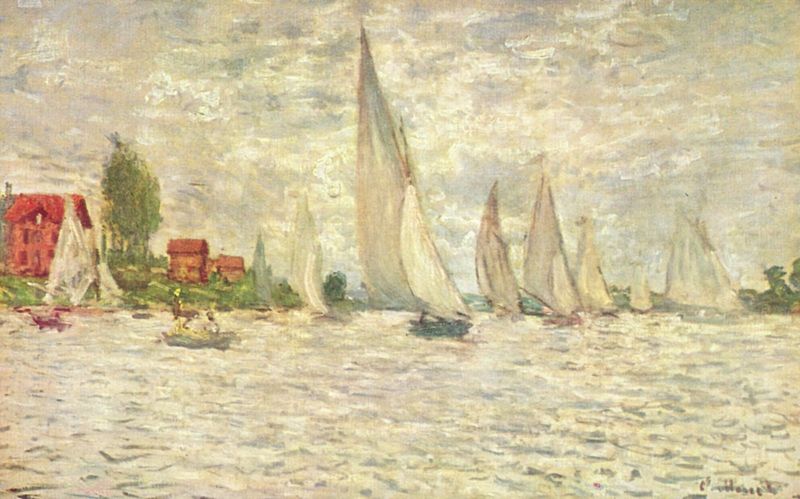
Titel: Segelboote. Regatta in Argenteuil
Künstler: Claude Monet
Standort: Paris
Institution: Musée d'Orsay
Schlagwörter: baum, blau, dunkel, gemälde, himmel, mann, meer, schatten, wasser, weiß, wolken, bäume, fluss, gelb, grün, impressionismus, kirchturm, landschaft, menschen, see, stadt, teich, ufer, bewegung, braun, bunt, fenster, frankreich, frau, grau, hell, holz, licht, schwarz, zeichnung, dach, gebäude, gras, haus, rot, schnee, weg, wiese, wolke, beige, malerei, architektur, mensch, silber, bild, signatur, öl, feld, felder, gräser, horizont, häuser, pappel, spiegelung, wind, busch, büsche, gewässer, pastos, sonne, land, blatt, pflanzen, rosa, boot, boote, kahn, kamin, schornstein, bewölkt, gischt, schiff, schiffe, schrift, segel, segelboot, segelschiffe, sommer, welle, wellen, segelschiff, farben, fläche, flächen, hang, sonnenlicht, dorf, dächer, giebel, ziegel, farbe, tag, violett, linien, backstein, herbst, weis, winter, ausflug, hafen, böschung, schaum, ölgemälde, brandung, querformat, seestück, sturm, unwetter, wetter, duktus, impressionistisch, monet, ruderboot, maler, stimmung, ölfarbe, ölfarben, frühling, striche, umriss, bucht, segelboote, impression, segeln, regen, name, pink, eingang, bedeckt, windig, bewölkung, oberfläche, wasseroberfläche, kontur, arsch, wolkig, rennen, leinwand, farbauftrag, pinselduktus, regatta, rotbraun, sisley, schaumkronen, frühjahr, brau, regatte, ruderboote, festland, segelregatta, einlaufen, ziegelstein, böen, lau, verklicker, magenta, glitzernd, böe, paddelboote, gräulich, bewgung, fischerkahn, bootrennen, bunf, segeltörn, selger, tech, ün, l, himmel bedeckt, himmeñ